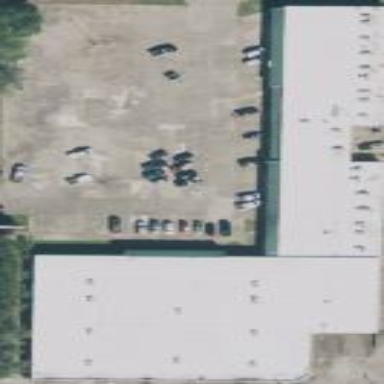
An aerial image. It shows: Commercial building.